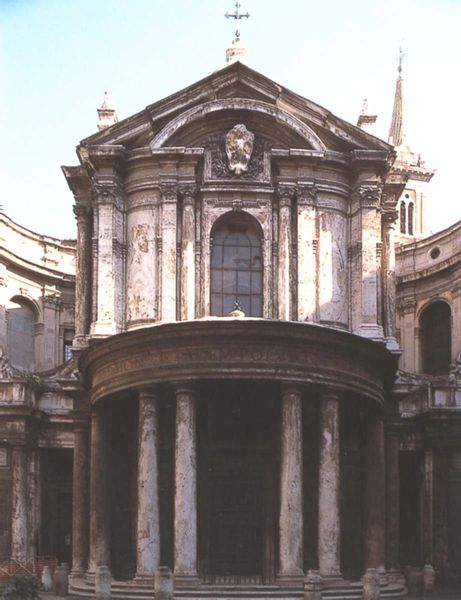
Titel: Rom, S. Maria della Pace
Künstler: Pietro da Cortona
Standort: Rom, S. Maria della Pace (EU - I - Latium)
Schlagwörter: himmel, schatten, fenster, licht, säule, säulen, dach, gebäude, alt, architektur, kirche, klassizismus, oval, rund, turm, giebel, inschrift, foto, eingang, antike, kreuz, palast, rom, halbrund, portal, wappen, doppelsäulen, tempel, temple, römisch, poller, bogenfenster, dachgiebel, gesprengt, architektut